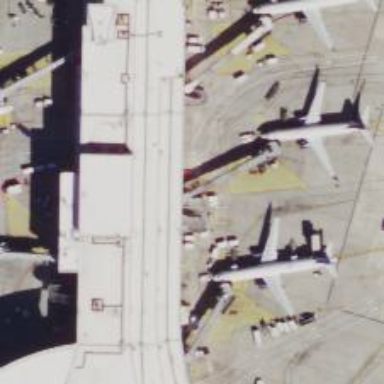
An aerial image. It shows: Airport gate.